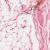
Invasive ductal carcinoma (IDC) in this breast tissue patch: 0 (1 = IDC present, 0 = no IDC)